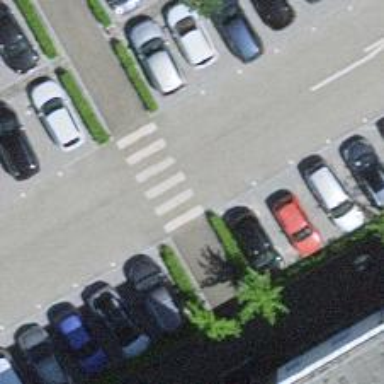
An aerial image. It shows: Pedestrian crossing with zebra markings on the footway.